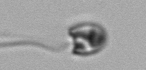
Label: flagellate_morphotype1